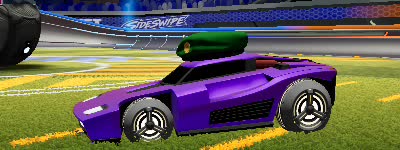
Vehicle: breakout